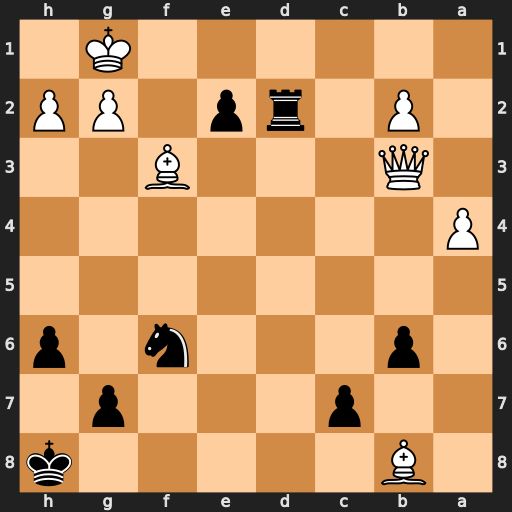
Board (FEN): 1B5k/2p3p1/1p3n1p/8/P7/1Q3B2/1P1rp1PP/6K1
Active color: b
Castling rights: -
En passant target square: -
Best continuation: e1=Q#